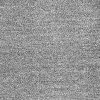
Atmospheric dust classification: dusty